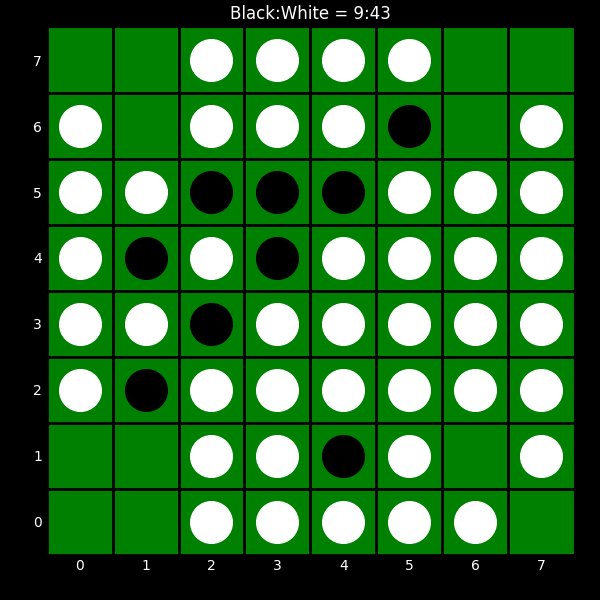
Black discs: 9
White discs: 43